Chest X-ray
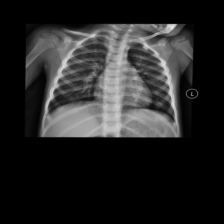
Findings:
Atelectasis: negative
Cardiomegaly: negative
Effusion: negative
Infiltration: negative
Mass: negative
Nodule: negative
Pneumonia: negative
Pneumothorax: negative
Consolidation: negative
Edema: negative
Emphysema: negative
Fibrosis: negative
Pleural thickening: negative
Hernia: negative